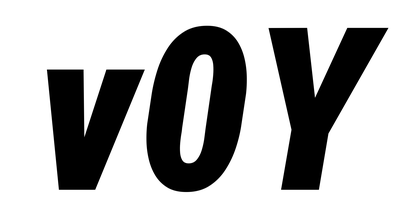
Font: Roboto-Italic_Condensed_Black_Italic